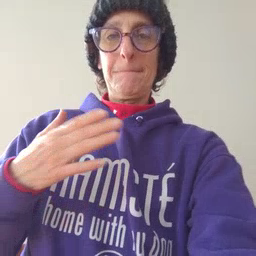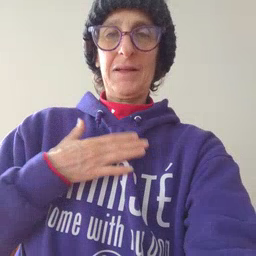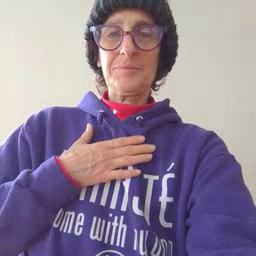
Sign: minemy